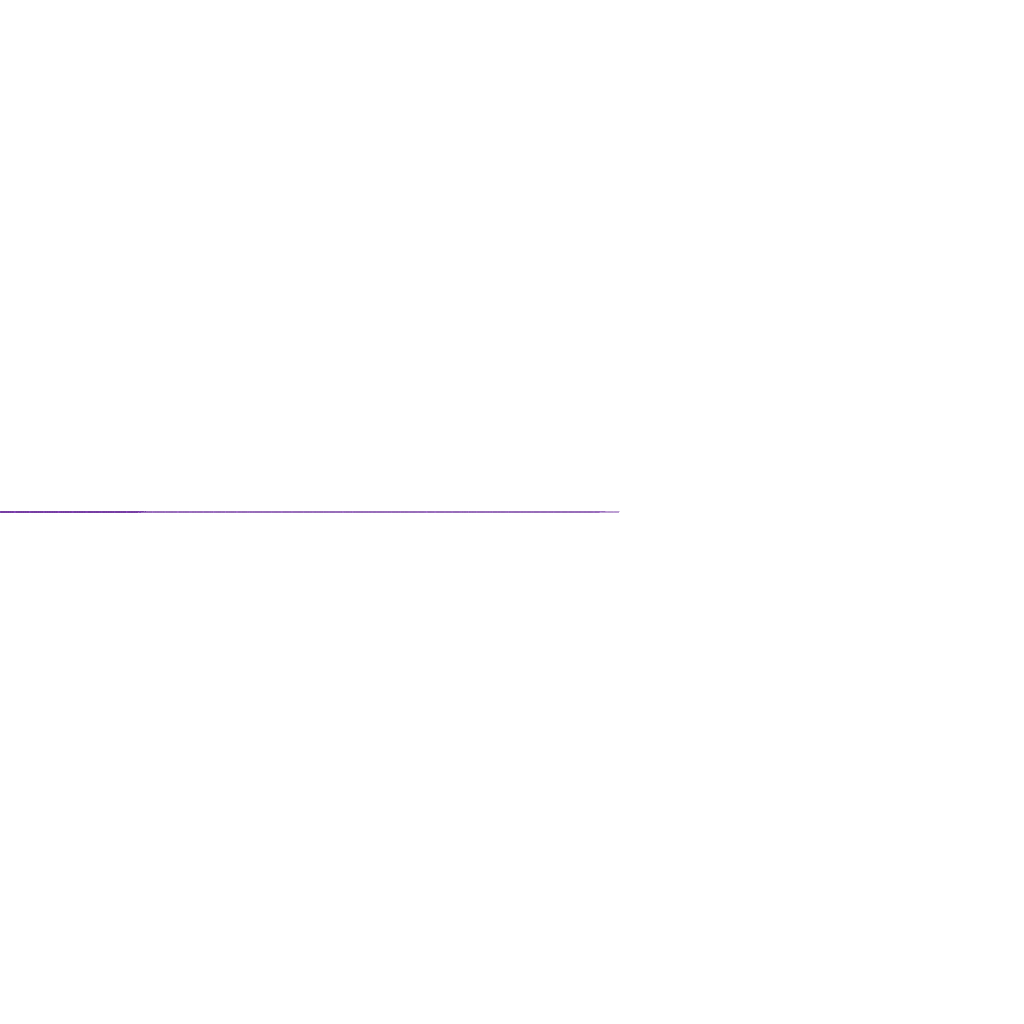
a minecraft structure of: Runaway bad low quality